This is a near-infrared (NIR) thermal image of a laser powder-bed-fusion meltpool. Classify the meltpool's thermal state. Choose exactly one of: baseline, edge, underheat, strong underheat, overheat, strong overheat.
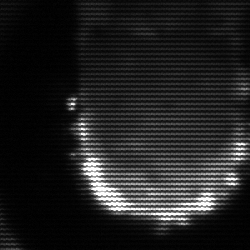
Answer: baseline